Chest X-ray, PA view. Patient: 50 years old, sex M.
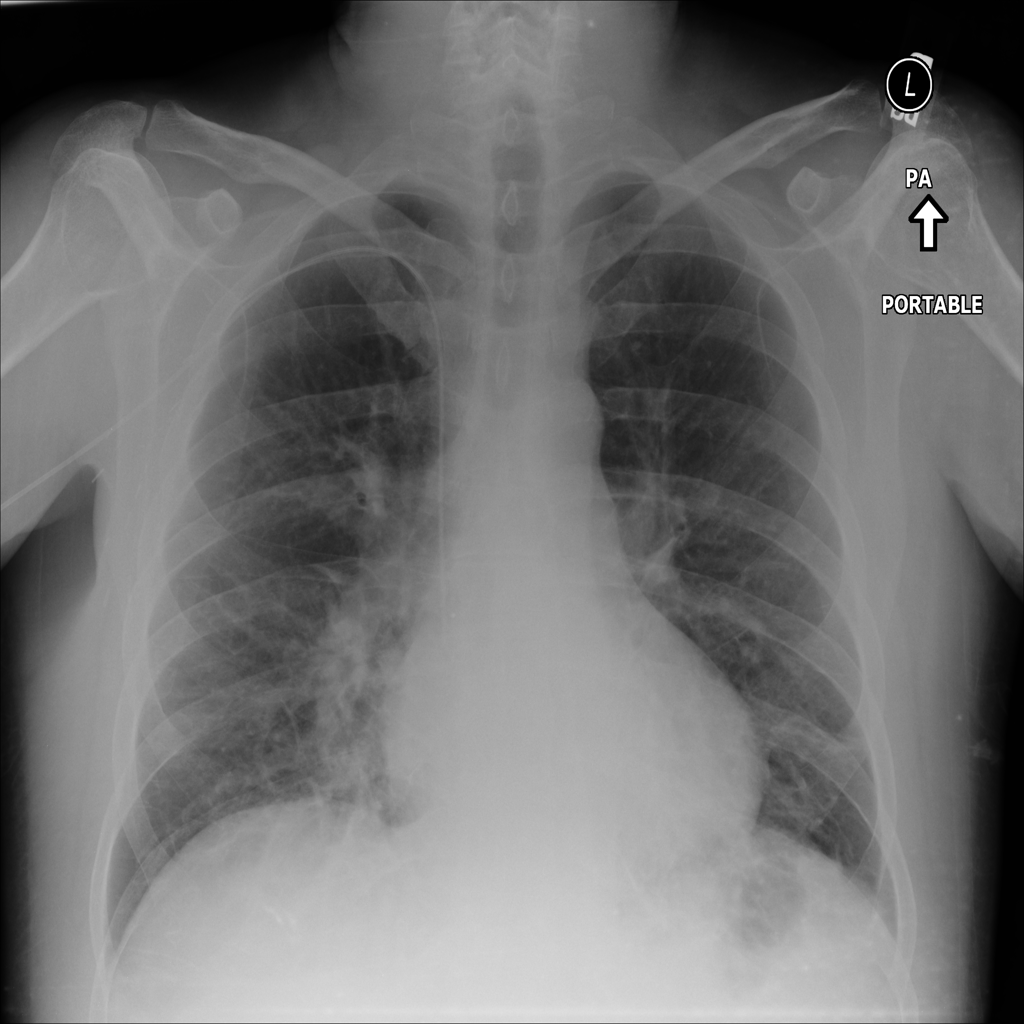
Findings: Atelectasis, Infiltration